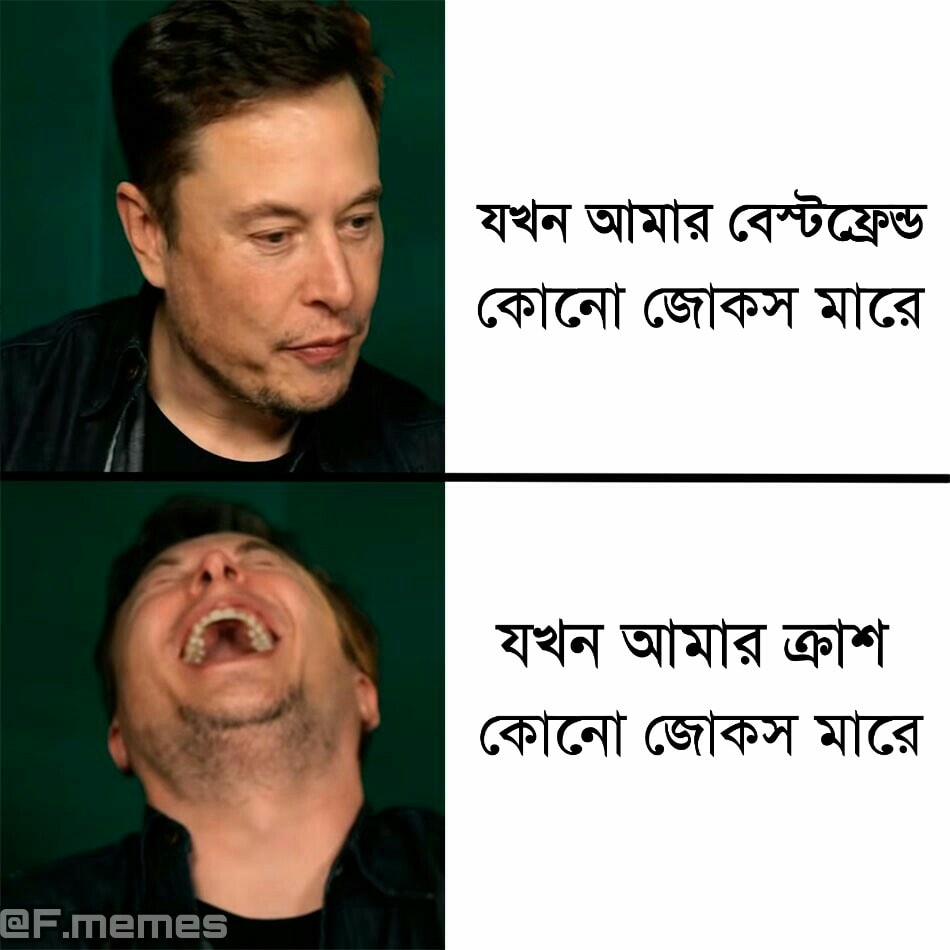
Caption: যখন আমার বেস্টফ্রেন্ড কোনো জোকস মারে    যখন আমার ক্রাশ কোনো জোকস মারে
Label: non-hate